Aerial crown-view tile of a tropical tree (Barro Colorado Island, Panama), acquired 20240611:
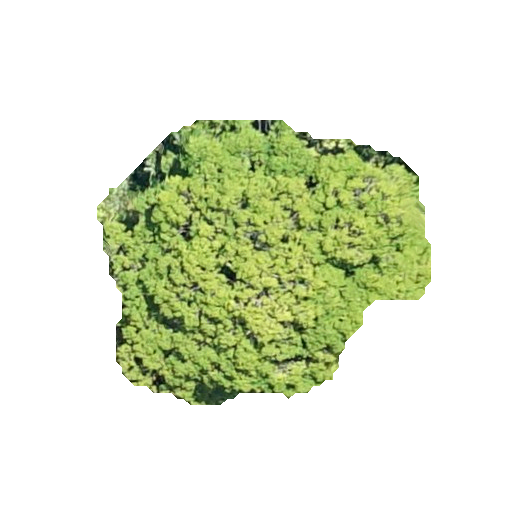
Species: Sapium glandulosum
GBIF accepted scientific name: Sapium glandulosum
Crown area: 110.907 m²